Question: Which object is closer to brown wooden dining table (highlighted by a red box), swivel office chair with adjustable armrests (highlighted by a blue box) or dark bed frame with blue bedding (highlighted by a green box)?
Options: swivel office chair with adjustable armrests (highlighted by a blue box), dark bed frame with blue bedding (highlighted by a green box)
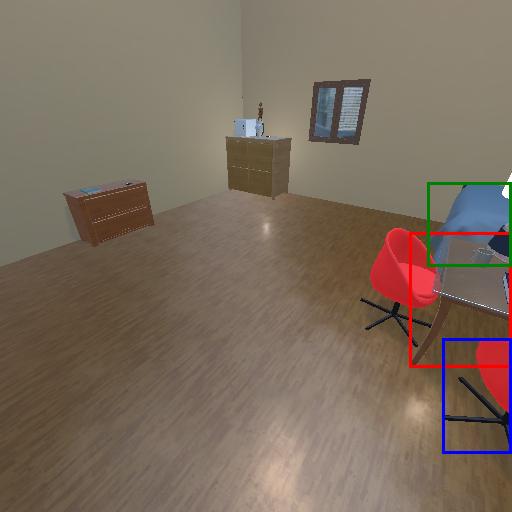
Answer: swivel office chair with adjustable armrests (highlighted by a blue box)